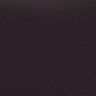
Metastatic tissue present: no